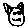
Label: cat